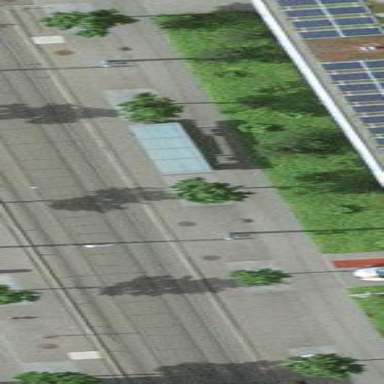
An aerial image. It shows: Platform for public transport with shelter. The surface is asphalt.